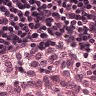
Metastatic tissue present: no